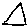
Label: triangle